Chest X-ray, PA view. Patient: 35 years old, sex M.
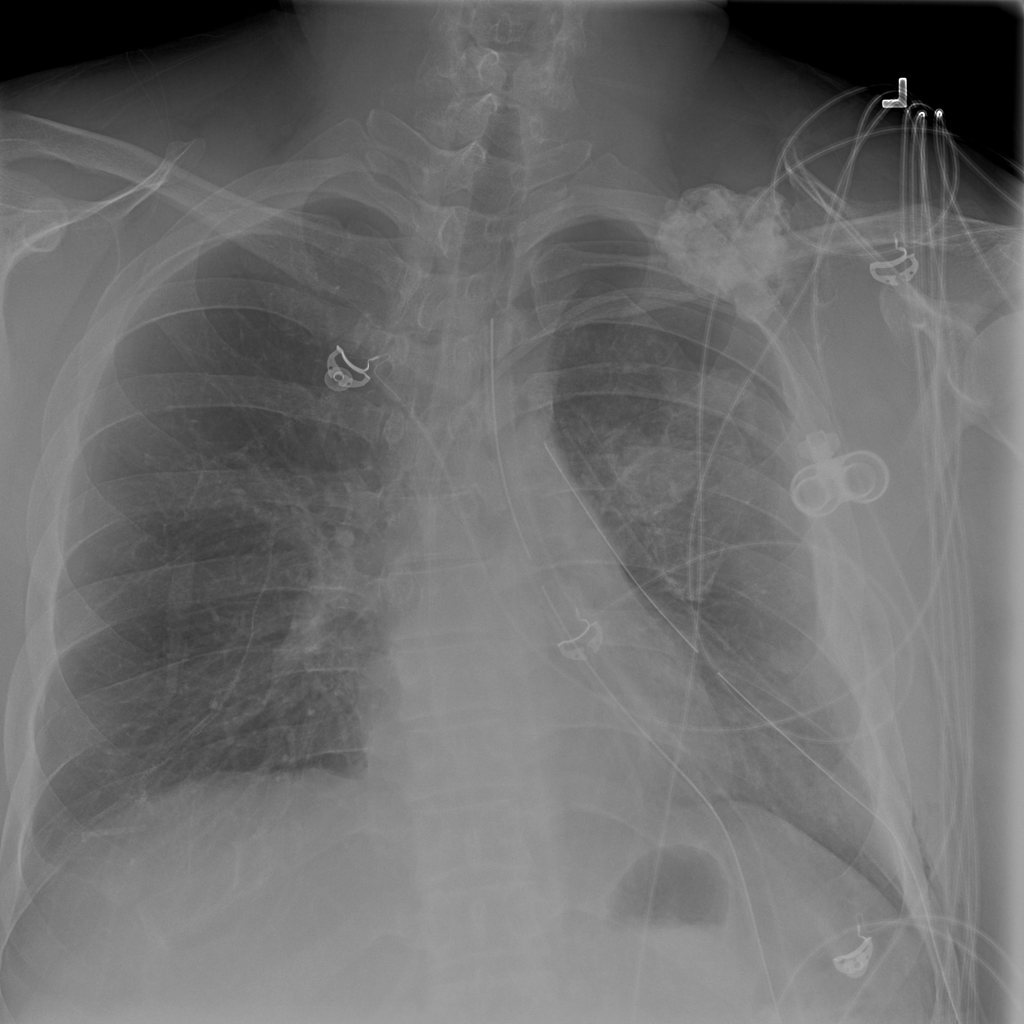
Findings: Mass, Pneumothorax